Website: walmart
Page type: billing-address
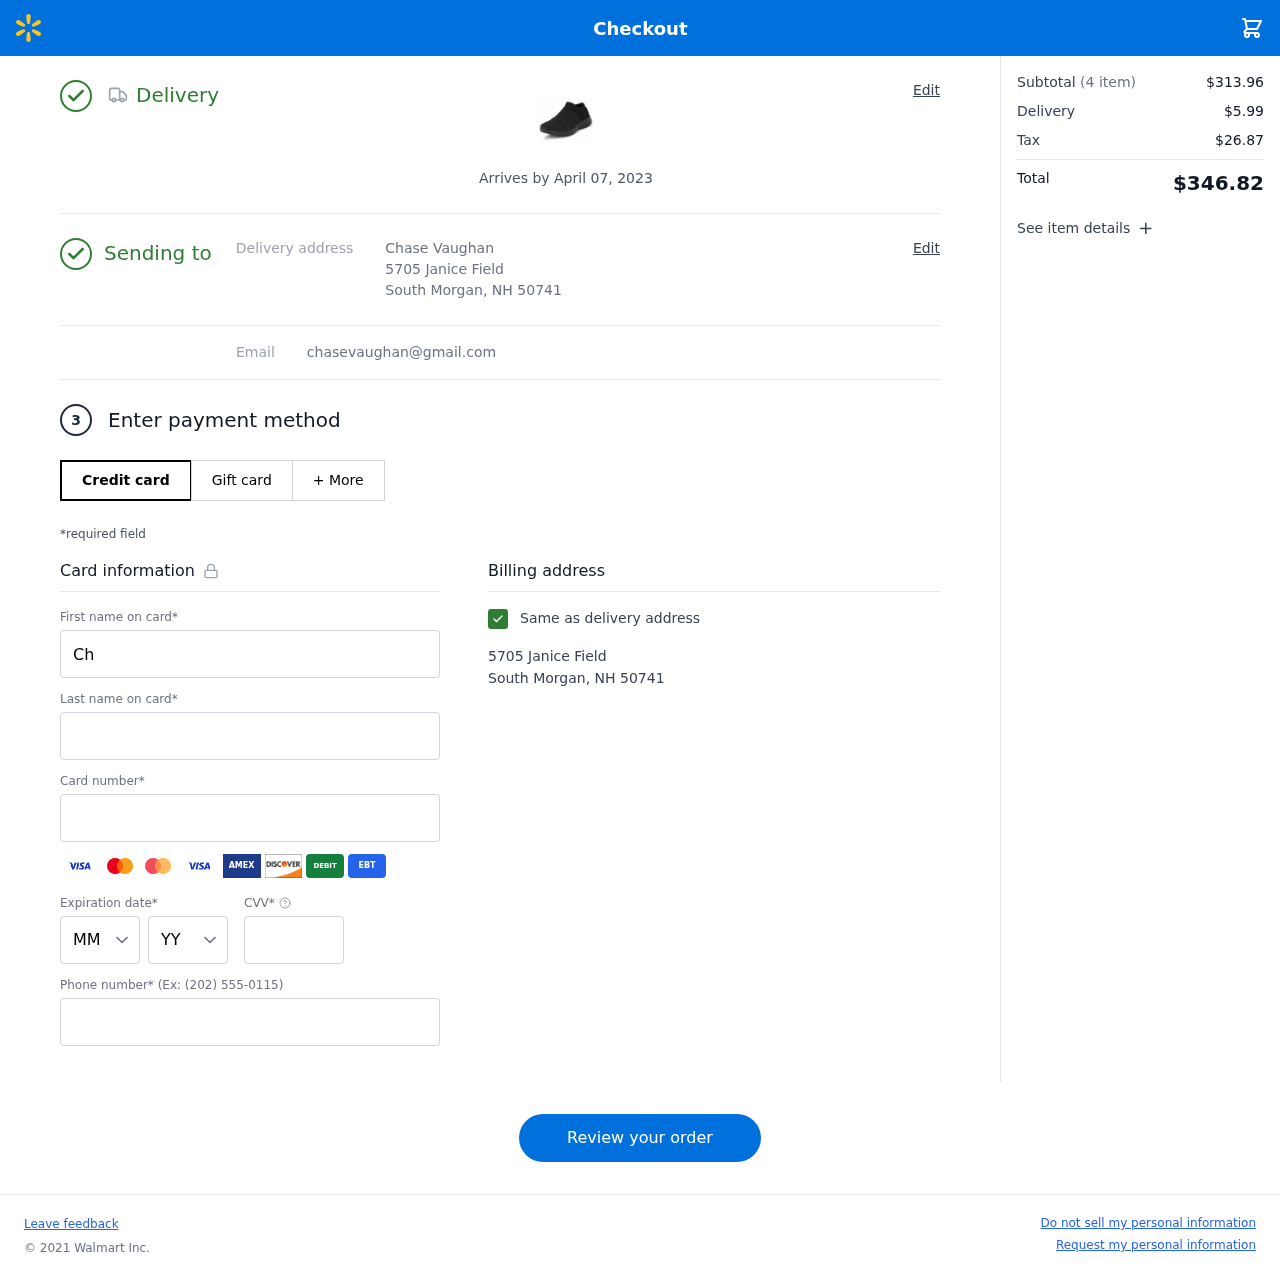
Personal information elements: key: PII_CARD_CVV
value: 827
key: PII_CARD_EXPIRY_MONTH
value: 03
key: PII_CARD_EXPIRY_YEAR
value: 30
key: PII_CARD_NUMBER
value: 6011 4675 1822 3974
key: PII_EMAIL
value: chasevaughan@gmail.com
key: PII_FIRSTNAME
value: Chase
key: PII_FULLNAME
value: Chase Vaughan
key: PII_LASTNAME
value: Vaughan
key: PII_PHONE
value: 2633605432
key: PII_STREET
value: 5705 Janice Field
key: PII_CITY_STATE_ZIP
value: South Morgan, NH 50741
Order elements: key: ORDER_DELIVERY_DATE
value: Arrives by April 07, 2023
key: ORDER_NUM_ITEMS
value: (4 item)
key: ORDER_SUBTOTAL
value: $313.96
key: ORDER_SHIPPING_COST
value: $5.99
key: ORDER_TAX
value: $26.87
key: ORDER_TOTAL
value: $346.82